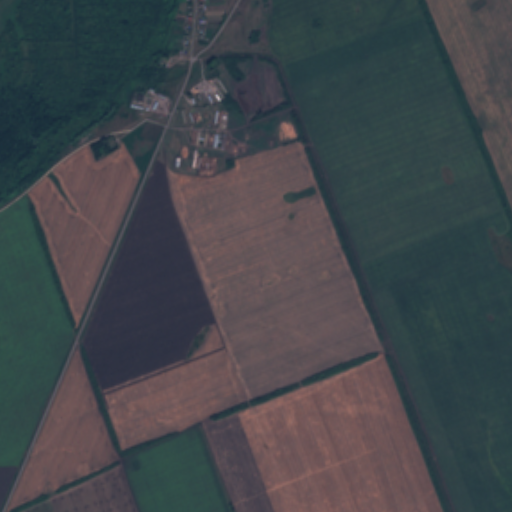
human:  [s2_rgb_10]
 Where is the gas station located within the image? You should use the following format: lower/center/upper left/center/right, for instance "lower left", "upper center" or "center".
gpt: The gas station is located in the upper left of the image.
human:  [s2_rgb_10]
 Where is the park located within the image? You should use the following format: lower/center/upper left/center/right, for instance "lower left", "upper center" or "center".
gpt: The park is located in the upper left of the image.
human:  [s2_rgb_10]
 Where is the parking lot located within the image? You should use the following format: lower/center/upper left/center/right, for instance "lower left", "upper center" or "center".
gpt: There is no parking lot in the image.